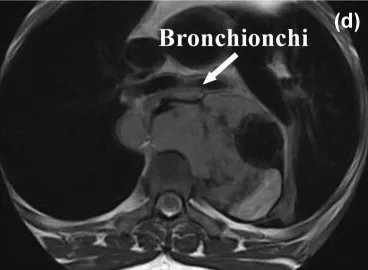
Magnetic resonance imaging showing gradual enlargement of false lumen with mediastinal extensions and a new lesion in the azygos vein. T2WI image. Showing the heterogeneous of "false lumen" with bleeding area (green arrow).
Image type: radiology (mri)